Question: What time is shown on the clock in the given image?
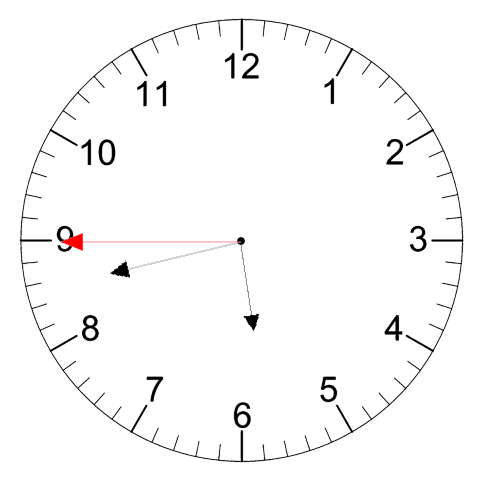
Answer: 05:42:45